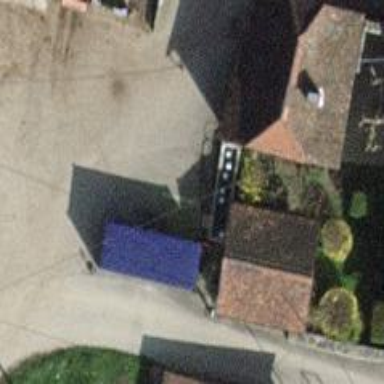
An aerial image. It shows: Farm shop.